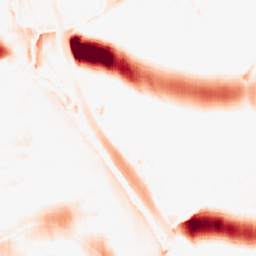
Category: morphological
Decomposition family: morphological_ellipse
Decomposition parameters: operation: opening
width: 50
height: 10
Upsampling method: nearest
Upsampling parameters: scale: 2
Upsampling scale: 2